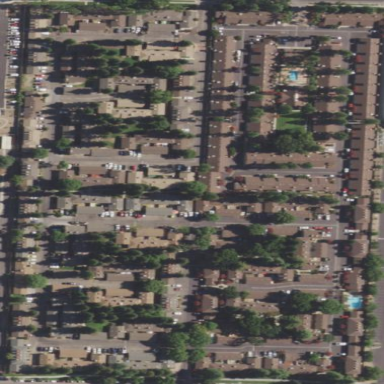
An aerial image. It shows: Residential area.